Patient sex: M
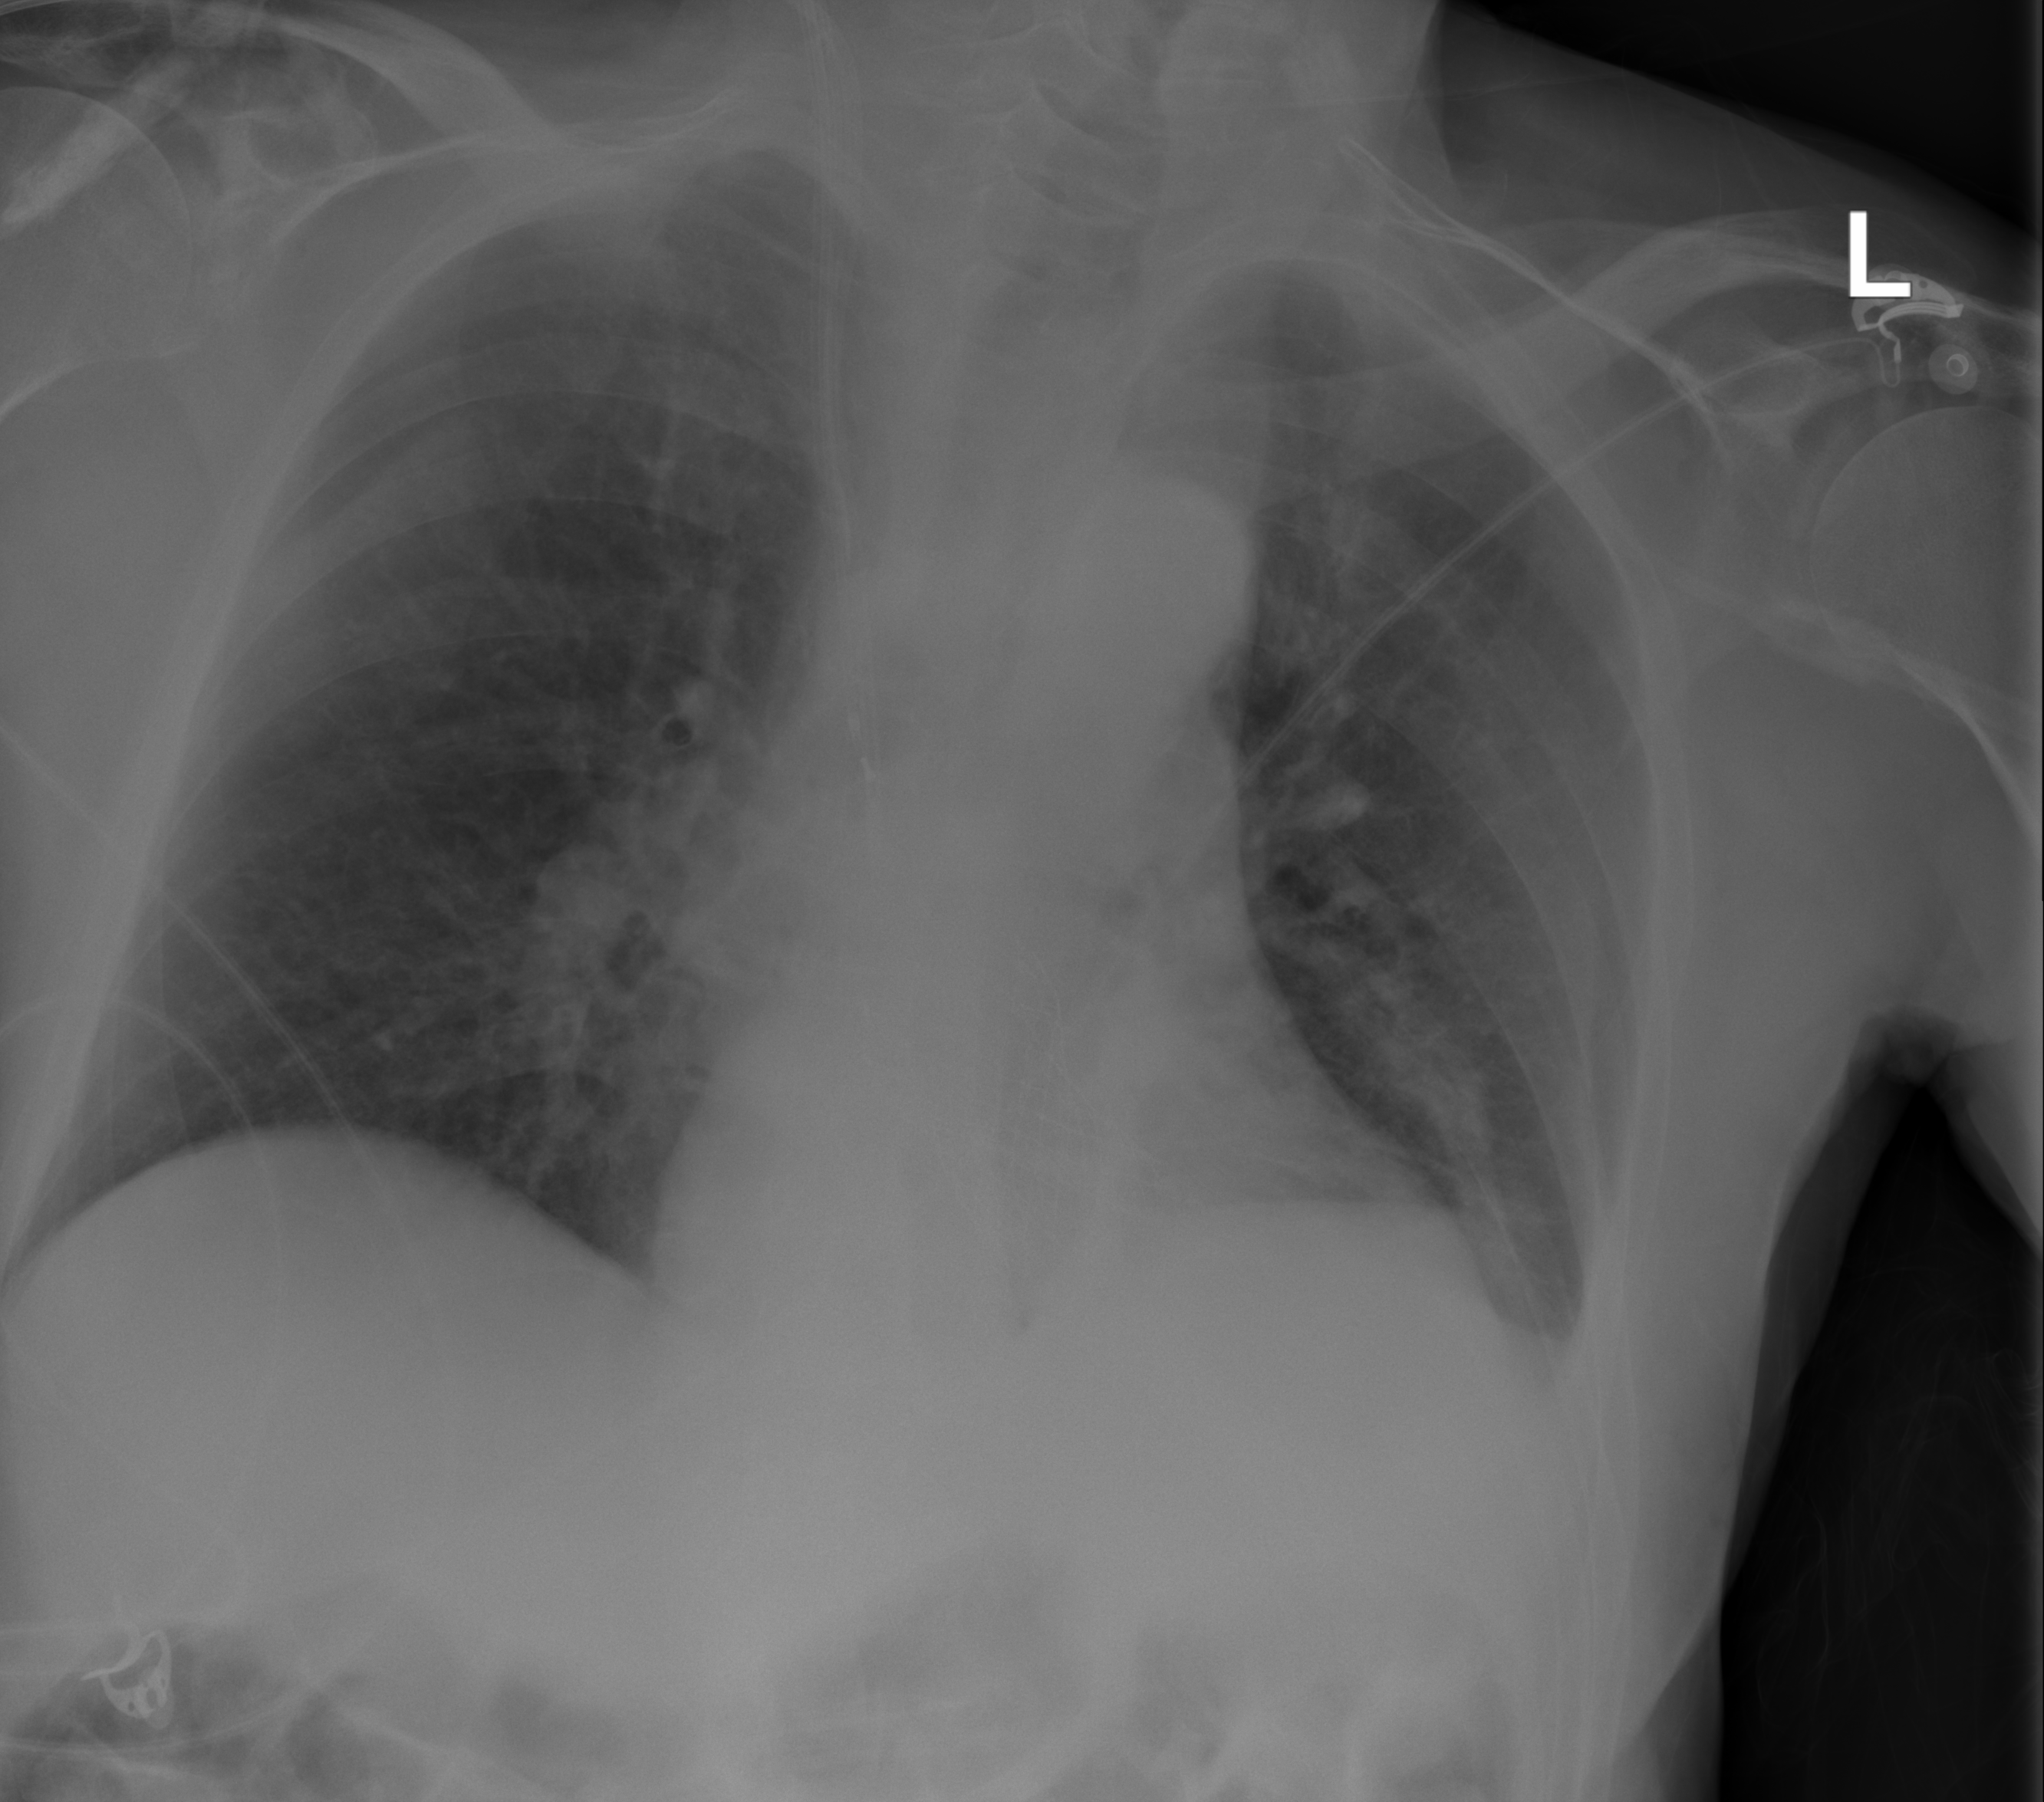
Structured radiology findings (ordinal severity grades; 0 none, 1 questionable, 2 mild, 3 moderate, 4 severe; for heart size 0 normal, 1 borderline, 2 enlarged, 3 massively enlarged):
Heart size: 0
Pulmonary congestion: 0
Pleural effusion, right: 0
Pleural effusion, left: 0
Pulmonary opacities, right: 0
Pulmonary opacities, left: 0
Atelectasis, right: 2
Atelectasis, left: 2